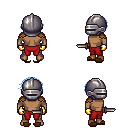
a pixel art fantasy rpg character, male body template, human, dark skin, leather shoulder armor, red pants, white cyan short bangs hairstyle, metal helm, gold gloves, brown slippers, dagger, four views (front, back, left, right), 2x2 character sprite sheet, small pixel art, hard edges, no anti-aliasing